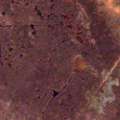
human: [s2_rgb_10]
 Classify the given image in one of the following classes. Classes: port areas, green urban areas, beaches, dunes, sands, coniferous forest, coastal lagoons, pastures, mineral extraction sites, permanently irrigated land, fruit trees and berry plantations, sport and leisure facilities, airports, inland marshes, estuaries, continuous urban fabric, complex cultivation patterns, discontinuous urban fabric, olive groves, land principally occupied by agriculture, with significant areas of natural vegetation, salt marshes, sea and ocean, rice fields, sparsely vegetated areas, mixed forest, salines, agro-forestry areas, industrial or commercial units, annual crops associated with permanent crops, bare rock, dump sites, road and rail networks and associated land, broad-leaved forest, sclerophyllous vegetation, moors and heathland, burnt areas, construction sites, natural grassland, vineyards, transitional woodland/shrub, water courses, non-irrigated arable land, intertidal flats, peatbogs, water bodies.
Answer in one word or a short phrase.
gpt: inland marshes